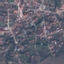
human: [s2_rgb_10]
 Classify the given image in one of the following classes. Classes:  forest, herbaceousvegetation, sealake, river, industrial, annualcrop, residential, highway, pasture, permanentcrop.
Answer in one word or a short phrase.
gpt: Residential